Question: I'm experimenting with the function in THREE.js to create shaded objects that also display a wireframe. The problem is the lines appear broken & don't seem to respond to the parameter.
My materials are defined as follows:
'''
var mat1 = new THREE.MeshBasicMaterial( { color: 0xd02000, transparent: true, blending: THREE.AdditiveBlending } )
var blackLines = new THREE.MeshBasicMaterial( { color: 0x000000, wireframe: true, wireframeLinewidth: 4 } );
'''
And the object is here:
'''
var object = THREE.SceneUtils.createMultiMaterialObject( new THREE.CubeGeometry( 100, 100, 100, 4, 4, 4 ), materials );
object.position.set( -100, 150, 0 );
scene.add( object );
'''
But this produces this result:
Any help would be appreciated. Thanks!
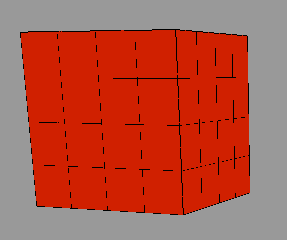
Answer: Your code is fine. Are you running Windows? If so, it is possibly an ANGLE issue, in which case the line width cannot be changed. See this related <URL>.
If you are unable to increase the line width, a work-around in your case is to make the wireframe mesh just a bit larger than the solid mesh, like so:
'''
object.children[ 1 ].scale.multiplyScalar( 1.01 );
'''
If you do that, there will be no more broken lines and it will be beautiful. :-)
three.js r.55